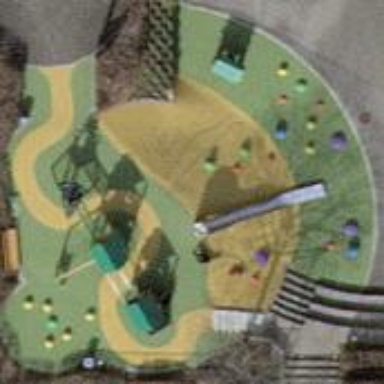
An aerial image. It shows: Playground area for leisure land.